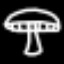
Label: mushroom